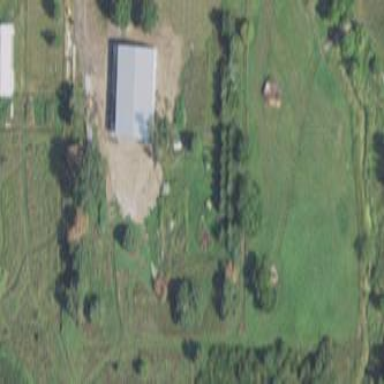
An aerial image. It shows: Farmyard area.